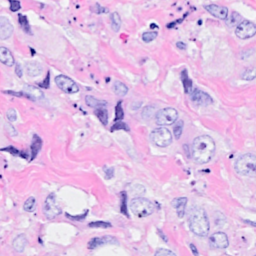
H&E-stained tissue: Breast